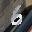
Label: 6